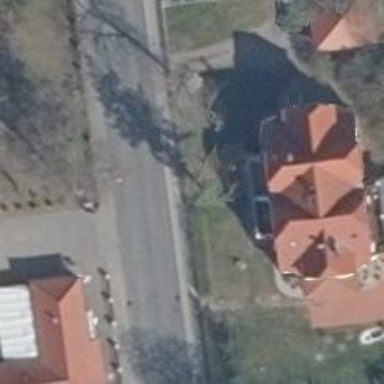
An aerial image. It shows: Residential road with sidewalks on both sides.